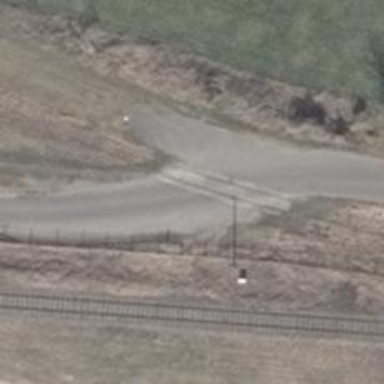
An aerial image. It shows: Level crossing along the railway.